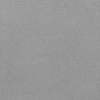
Label: dusty